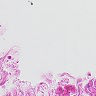
Metastatic tissue present: no